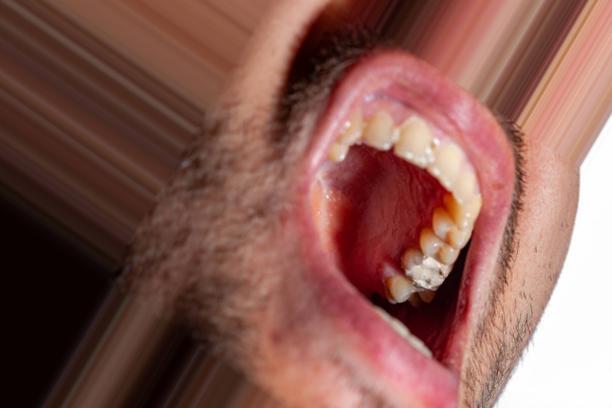
Condition: Caries